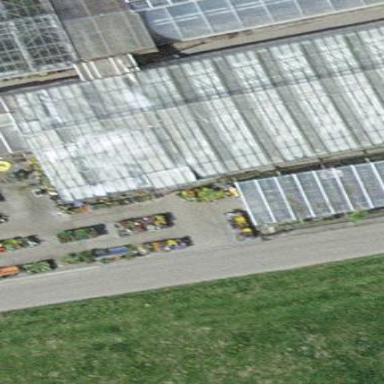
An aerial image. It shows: Greenhouse used for horticulture.